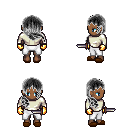
a pixel art fantasy rpg character, female body template, human, dark skin, white long-sleeve shirt, white pants, gray right-swept hairstyle, gold gloves, brown slippers, dagger, four views (front, back, left, right), 2x2 character sprite sheet, small pixel art, hard edges, no anti-aliasing